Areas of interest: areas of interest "Library of the Jiangning Campus, Nanjing Medical University"
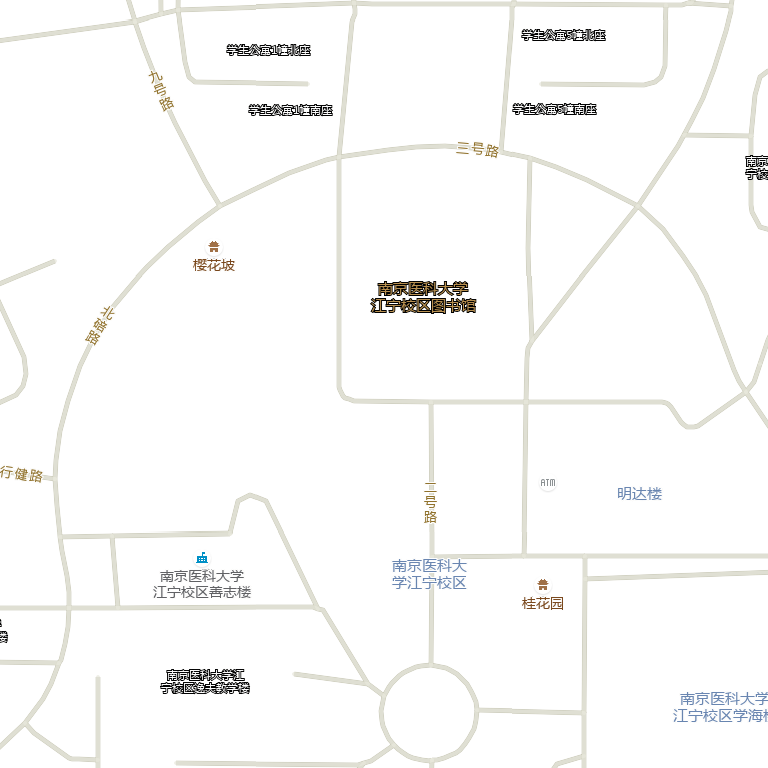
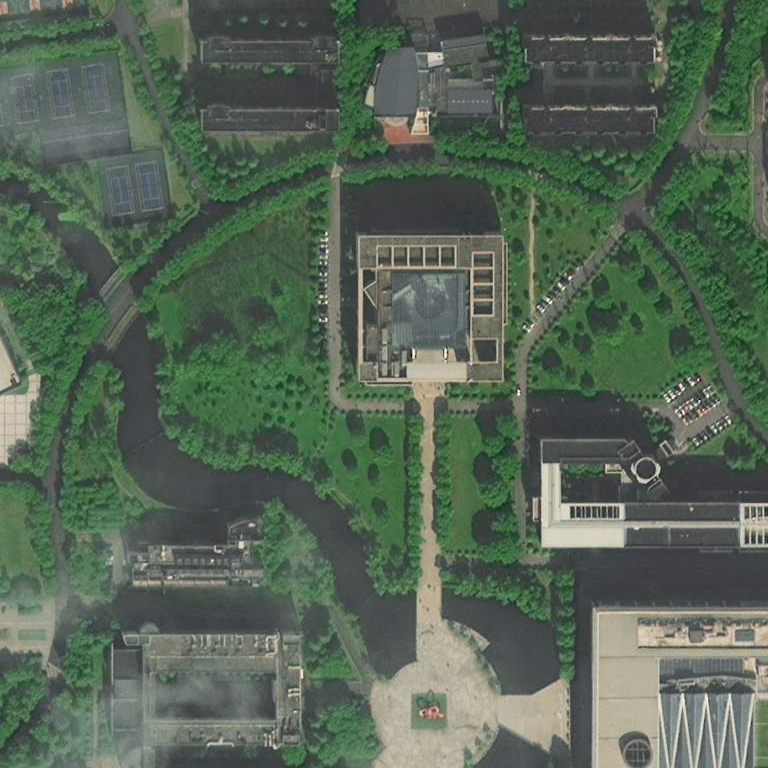